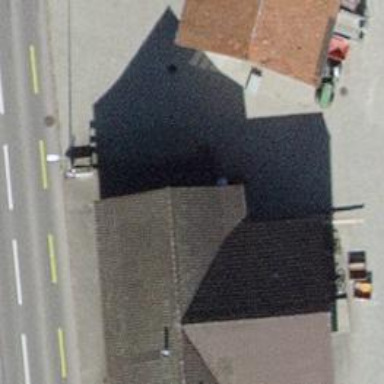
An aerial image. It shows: Farm shop.